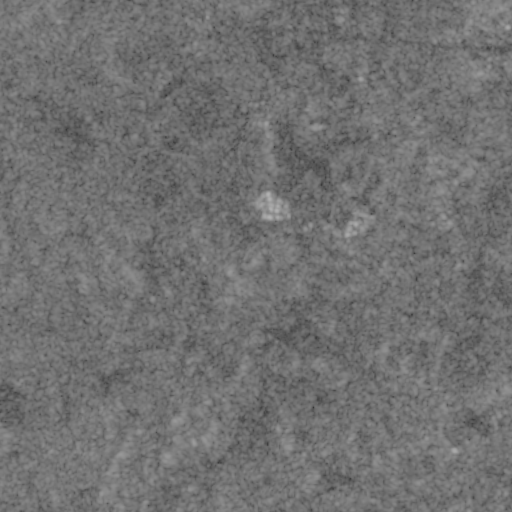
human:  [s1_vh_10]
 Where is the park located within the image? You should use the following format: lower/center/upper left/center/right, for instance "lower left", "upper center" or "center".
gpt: The park is located in the upper left of the image.
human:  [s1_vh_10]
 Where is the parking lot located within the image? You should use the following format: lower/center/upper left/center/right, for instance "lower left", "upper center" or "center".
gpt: The parking lot is located in the upper center of the image.
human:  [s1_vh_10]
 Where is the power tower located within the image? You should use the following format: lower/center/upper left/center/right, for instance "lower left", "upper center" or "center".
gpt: The power tower is located in the left of the image.
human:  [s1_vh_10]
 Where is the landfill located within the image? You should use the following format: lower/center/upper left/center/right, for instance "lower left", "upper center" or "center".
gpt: There is no landfill in the image.

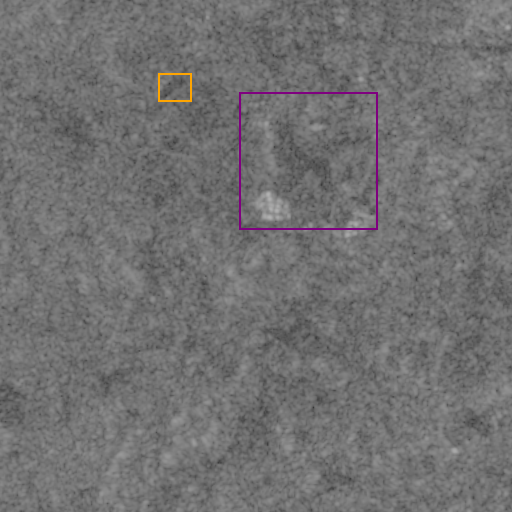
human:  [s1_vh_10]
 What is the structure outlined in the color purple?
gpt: The structure outlined in purple is a landfill.
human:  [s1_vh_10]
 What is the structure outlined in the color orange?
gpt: The structure outlined in orange is a park.
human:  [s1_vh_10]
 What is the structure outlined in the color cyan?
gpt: There is no cyan outline.